Question: I've written a plugin with the following configuration:

I'm simply trying to set one 'datetime' field to equal another 'datetime' field:
'''
IPluginExecutionContext context = localContext.PluginExecutionContext;
IOrganizationService service = localContext.OrganizationService;
if (context.InputParameters.Contains("Target") && context.InputParameters["Target"] is Entity)
{
// Obtain the target entity from the input parmameters.
Entity entity = (Entity)context.InputParameters["Target"];
try
{
if (entity.LogicalName == "list" && entity.Attributes["gbs_lastusedonoriginal"] != null)
{
entity.Attributes["lastusedon"] = entity.Attributes["gbs_lastusedonoriginal"];
service.Update(entity);
}
}
catch (FaultException ex)
{
throw new InvalidPluginExecutionException("An error occured in the plug-in.", ex);
}
}
'''
The exception I get is:
> Unhandled Exception:
System.ServiceModel.FaultException'1[[Microsoft.Xrm.Sdk.OrganizationServiceFault,
Microsoft.Xrm.Sdk, Version=6.0.0.0, Culture=neutral,
PublicKeyToken=31bf3856ad364e35]]: An error occured in the
plug-in.Detail:
-<PHONE>
OperationStatus
0
SubErrorCode
-<PHONE>
An error occured in the plug-in.
2015-01-15T05:34:00.1772929Z [PreValidationMarketingList.Plugins:
PreValidationMarketingList.Plugins.PreValidateMarketingListCreate]
[5454a088-749c-e411-b3df-6c3be5a83130: PreValidateMarketingListCreate]Entered
PreValidationMarketingList.Plugins.PreValidateMarketingListCreate.Execute(),
Correlation Id: 6d3ed105-f9c4-4006-9c80-08abd97c0140, Initiating User:
5e1b0493-d07b-e411-b592-f0921c199288
PreValidationMarketingList.Plugins.PreValidateMarketingListCreate is
firing for Entity: list, Message: Create, Correlation Id:
6d3ed105-f9c4-4006-9c80-08abd97c0140, Initiating User:
5e1b0493-d07b-e411-b592-f0921c199288 Exiting
PreValidationMarketingList.Plugins.PreValidateMarketingListCreate.Execute(),
Correlation Id: 6d3ed105-f9c4-4006-9c80-08abd97c0140, Initiating User:
5e1b0493-d07b-e411-b592-f0921c199288
What am I doing wrong?
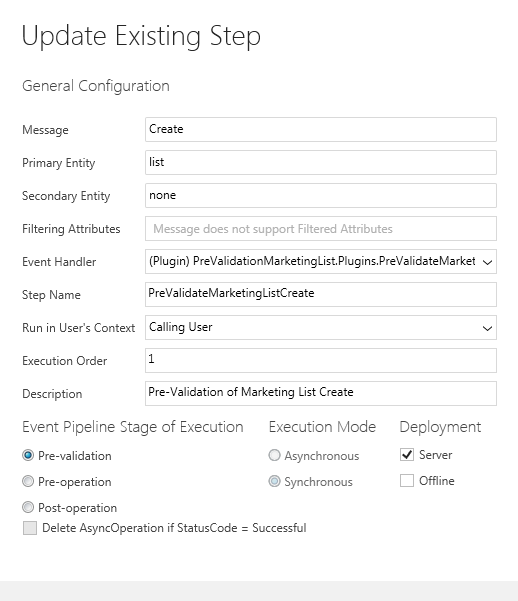
Answer: You shouldn't be calling 'Update' in this plugin because you haven't created and saved the record you are trying to update.
First, move this to pre-operation, not pre-validation. It's a nit but pre-op is really the appropriate place since setting 'lastusedon' is not required for validation on Create of 'list'.
I've reworked your code to do some additional checks:
'''
IPluginExecutionContext context = localContext.PluginExecutionContext;
IOrganizationService service = localContext.OrganizationService;
if (context.InputParameters.Contains("Target") && context.InputParameters["Target"] is Entity)
{
// Obtain the target entity from the input parmameters.
Entity entity = (Entity)context.InputParameters["Target"];
try
{
if (entity.LogicalName == "list" && entity.Attributes.Contains("gbs_lastusedonoriginal") && entity["gbs_lastusedonoriginal"] != null)
{
if (entity.Attributes.Contains("lastusedon") )
entity.Attributes["lastusedon"] = entity.Attributes["gbs_lastusedonoriginal"];
else entity.Attributes.Add("lastusedon", entity.Attributes["gbs_lastusedonoriginal"];
}
}
catch (FaultException ex)
{
throw new InvalidPluginExecutionException("An error occured in the plug-in.", ex);
}
}
'''